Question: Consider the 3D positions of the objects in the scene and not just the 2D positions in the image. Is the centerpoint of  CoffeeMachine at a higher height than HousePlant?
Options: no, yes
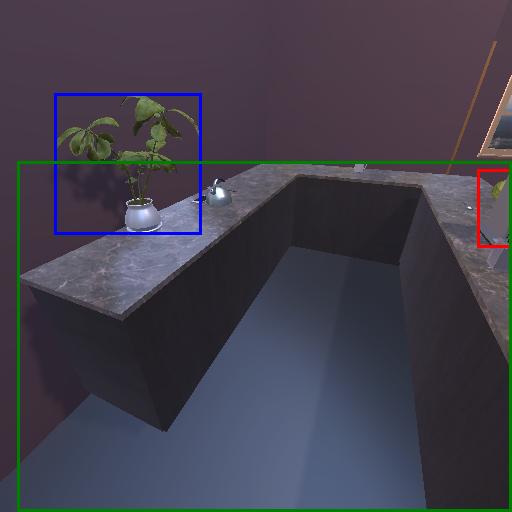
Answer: no